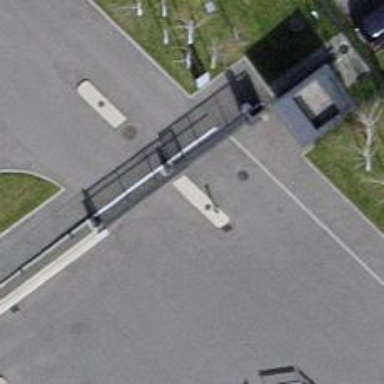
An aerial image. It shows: Gate.